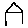
Label: house